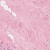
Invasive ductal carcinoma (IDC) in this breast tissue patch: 1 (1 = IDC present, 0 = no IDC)